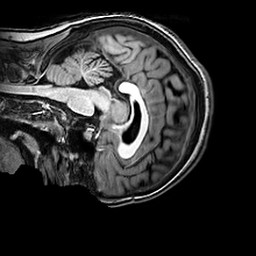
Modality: T1w
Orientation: sagittal
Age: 22
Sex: female